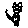
Label: cat